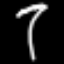
Label: palm tree